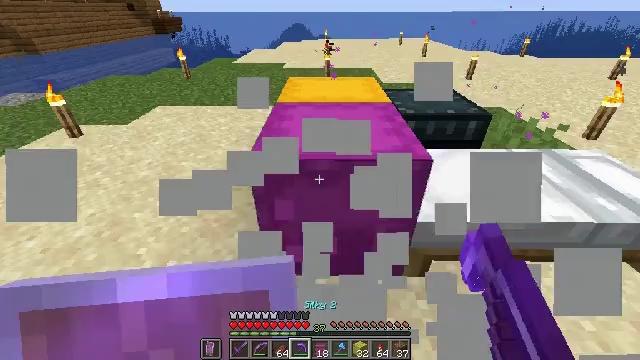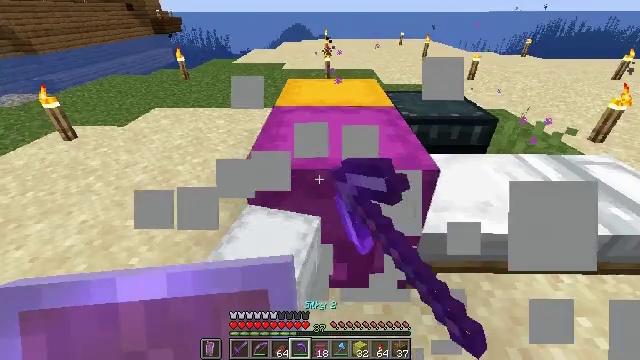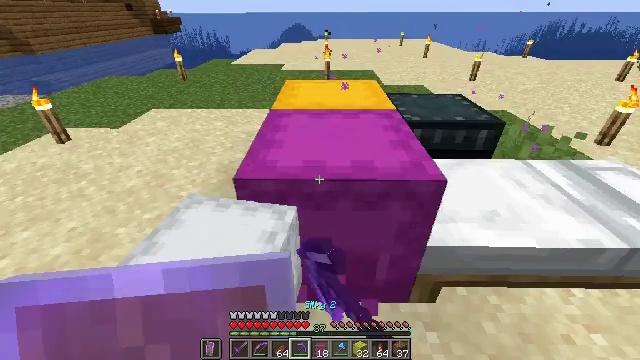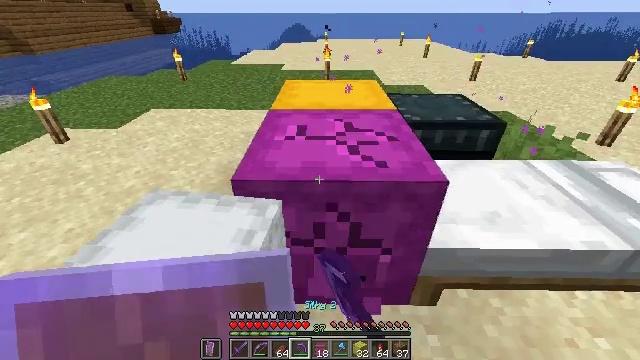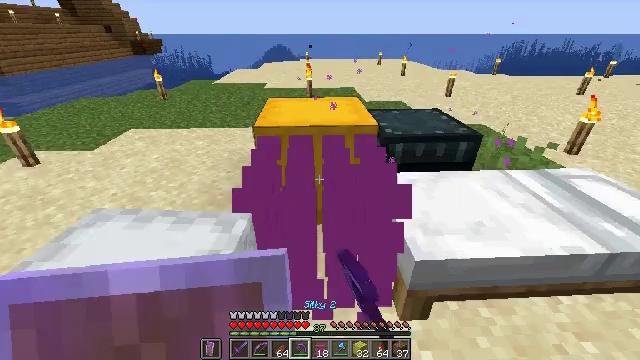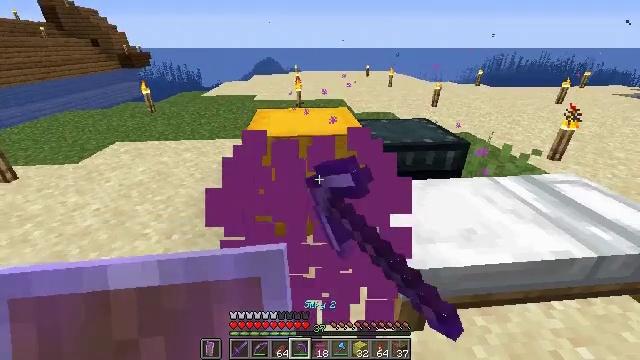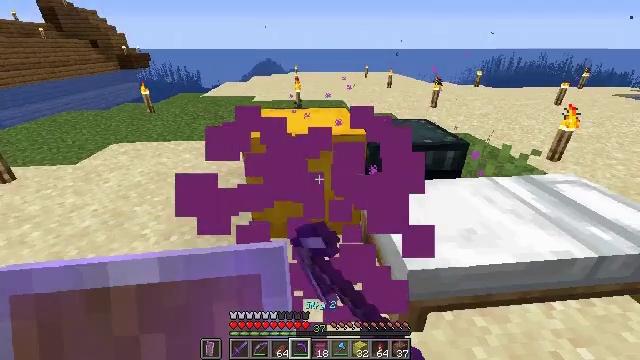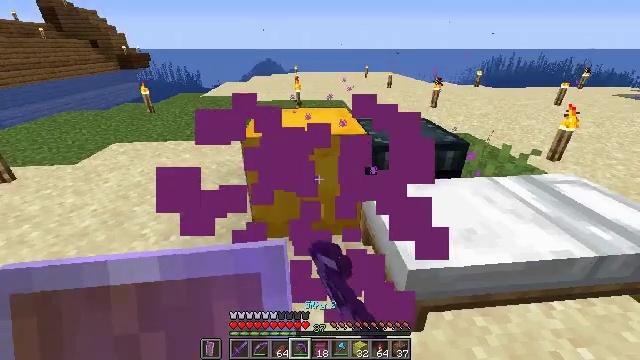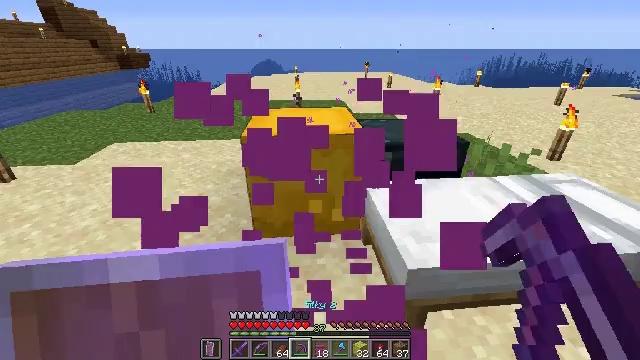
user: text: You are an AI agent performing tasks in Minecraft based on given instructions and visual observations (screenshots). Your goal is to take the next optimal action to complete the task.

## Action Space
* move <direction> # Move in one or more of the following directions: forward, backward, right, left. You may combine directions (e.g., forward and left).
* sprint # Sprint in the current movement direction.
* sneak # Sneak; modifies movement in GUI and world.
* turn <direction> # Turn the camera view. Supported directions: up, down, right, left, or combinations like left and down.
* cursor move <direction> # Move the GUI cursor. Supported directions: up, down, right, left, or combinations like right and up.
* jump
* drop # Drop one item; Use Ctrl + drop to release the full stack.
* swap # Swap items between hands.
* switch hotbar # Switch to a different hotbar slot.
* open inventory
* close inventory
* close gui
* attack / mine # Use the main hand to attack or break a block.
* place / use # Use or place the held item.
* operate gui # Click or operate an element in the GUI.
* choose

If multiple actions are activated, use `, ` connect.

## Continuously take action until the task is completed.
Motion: motion action
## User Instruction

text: Attack the magenta shulker box to retrieve it.
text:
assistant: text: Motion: attack / mine
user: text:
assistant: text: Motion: attack / mine
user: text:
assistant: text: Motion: attack / mine
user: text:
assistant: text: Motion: turn right and up, attack / mine
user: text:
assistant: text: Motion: turn right and up
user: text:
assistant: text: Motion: attack / mine
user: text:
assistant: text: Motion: attack / mine
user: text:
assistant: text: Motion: attack / mine
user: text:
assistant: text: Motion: attack / mine